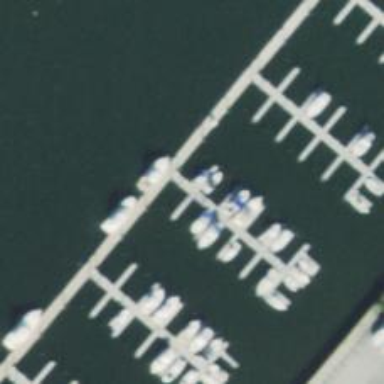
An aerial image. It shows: Pier with mooring facilities.